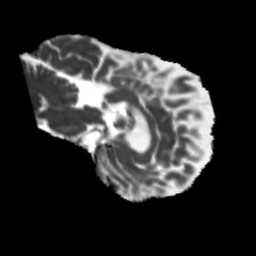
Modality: MD
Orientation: sagittal
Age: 46
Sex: female
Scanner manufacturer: siemens
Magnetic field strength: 3 T
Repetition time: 5.25 s
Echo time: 0.08 s